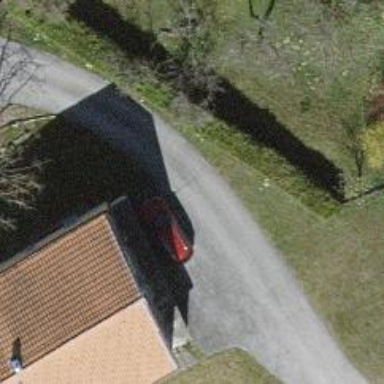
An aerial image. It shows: Driveway leading to service road.